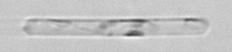
Label: Dactyliosolen_fragilissimus